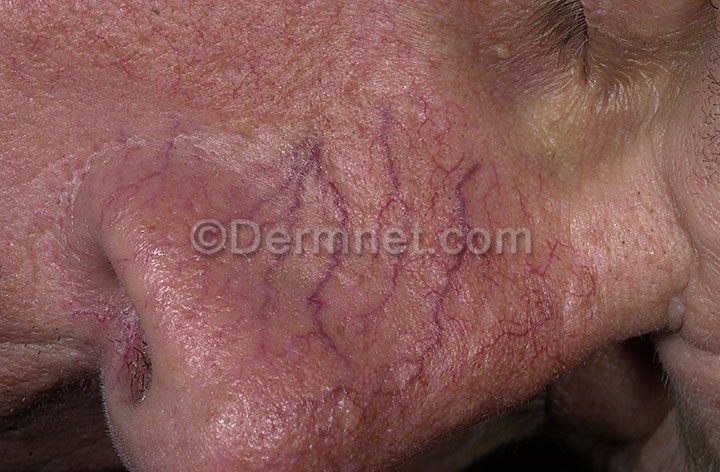
Disease: Vascular Tumors